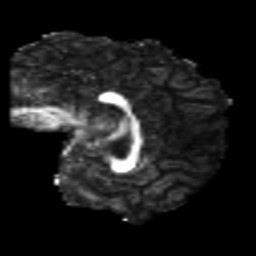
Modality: FA
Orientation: sagittal
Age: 24
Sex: male
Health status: healthy
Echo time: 0.074 s